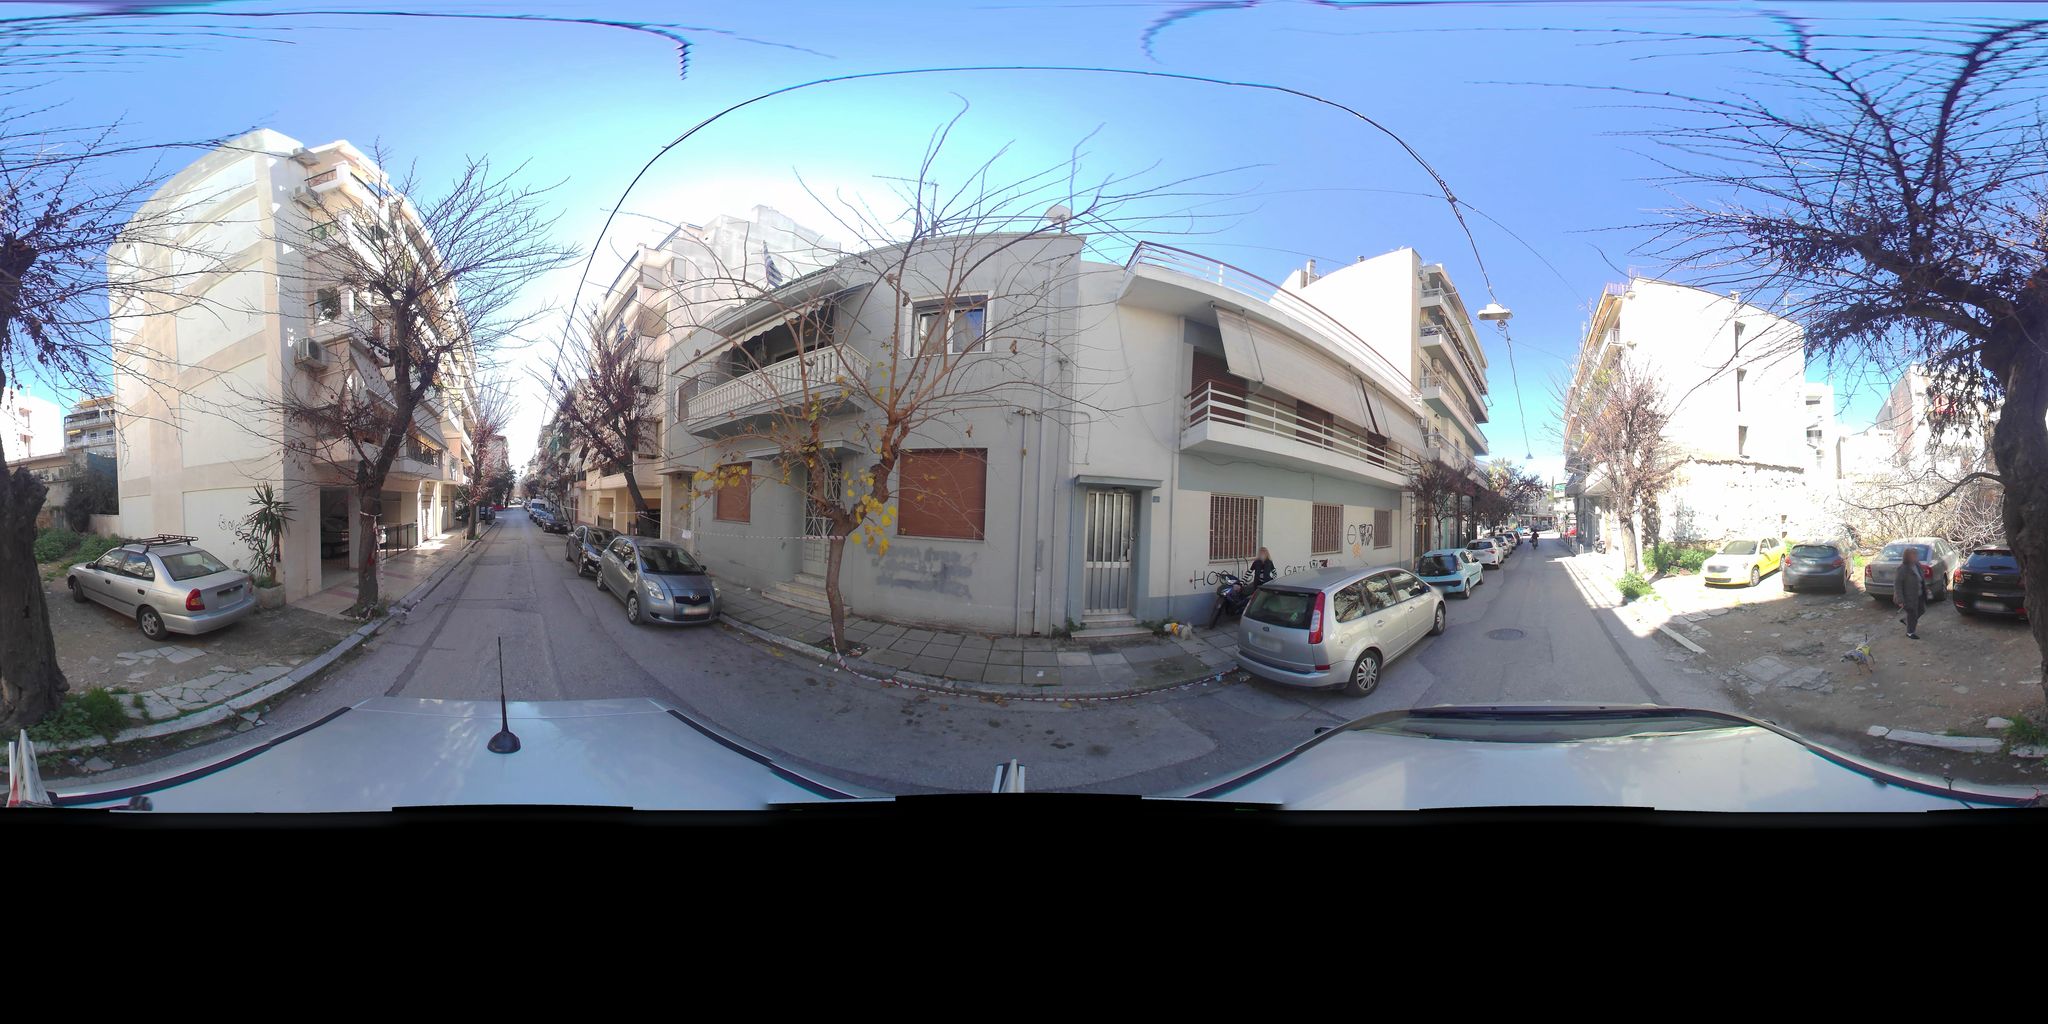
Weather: snowy
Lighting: day
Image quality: good
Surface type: railway
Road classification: tertiary
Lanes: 1
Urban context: urban centre
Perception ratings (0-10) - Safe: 1.64, Lively: 7.28, Beautiful: 4.06, Boring: 3.69, Depressing: 7.11, Wealthy: 2.93